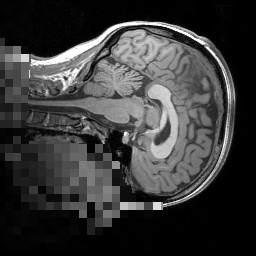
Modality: T1w
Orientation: sagittal
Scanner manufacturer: siemens
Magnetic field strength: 3 T
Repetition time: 1.5 s
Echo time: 0.00291 s